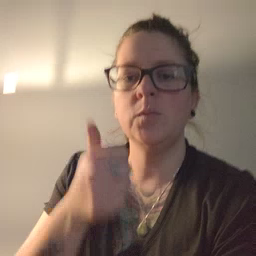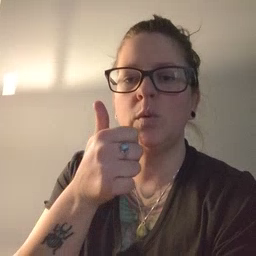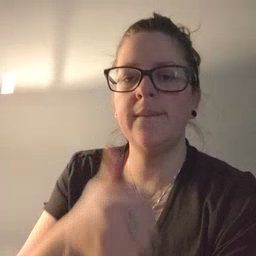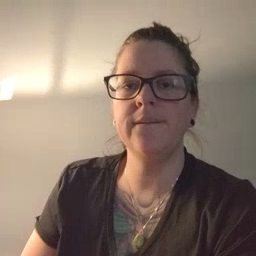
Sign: yourself